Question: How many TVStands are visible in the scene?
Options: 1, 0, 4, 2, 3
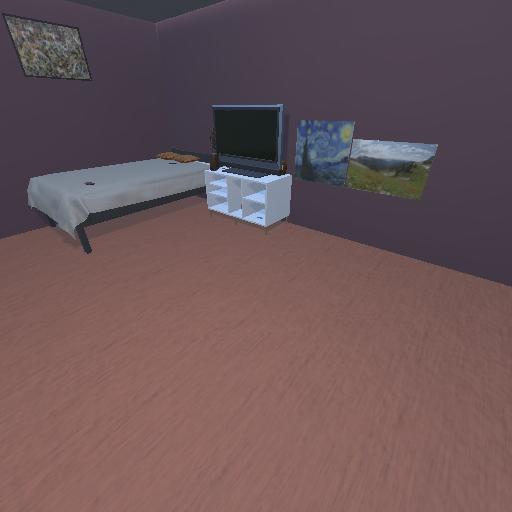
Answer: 1